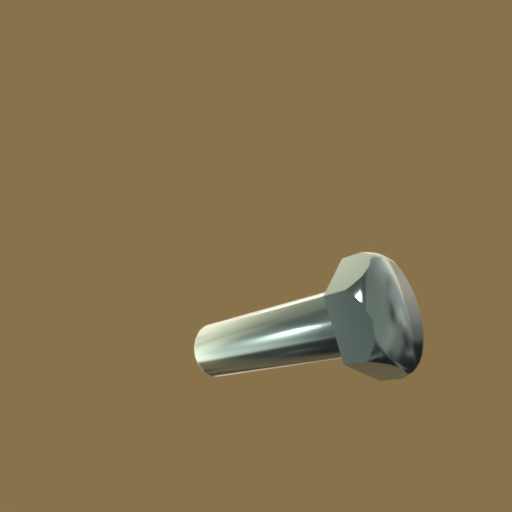
Label: bolt